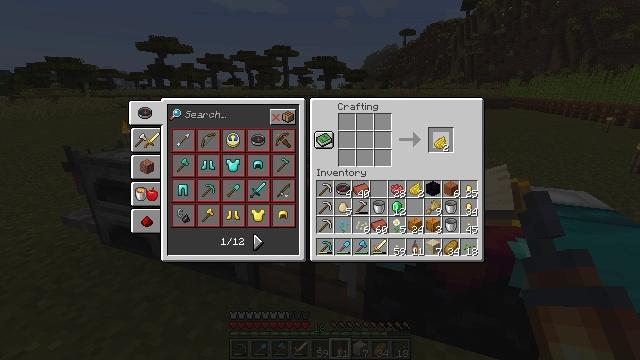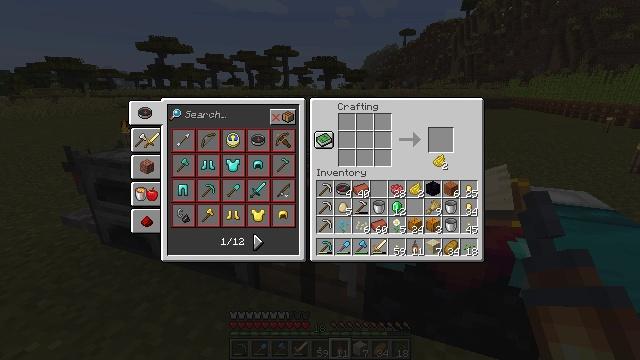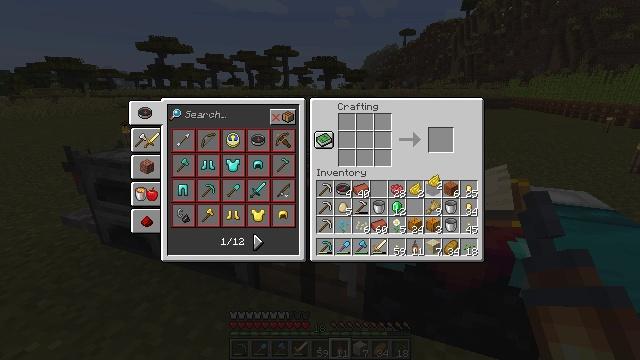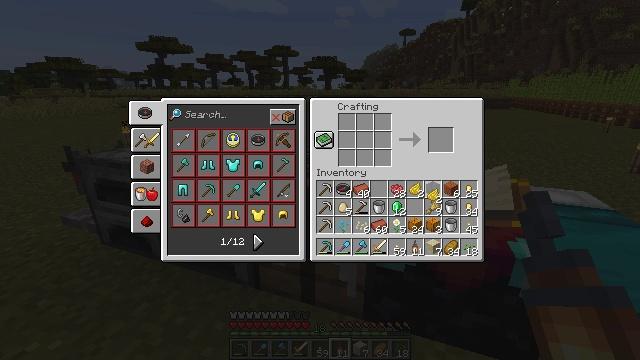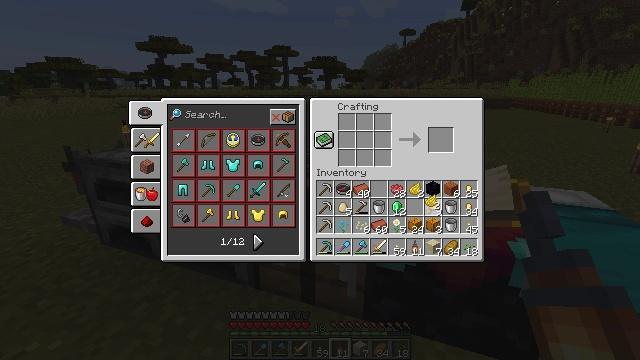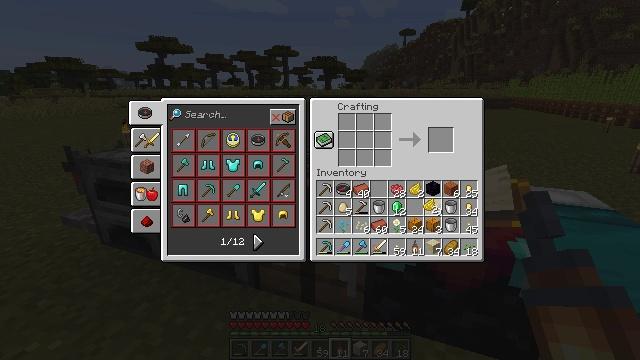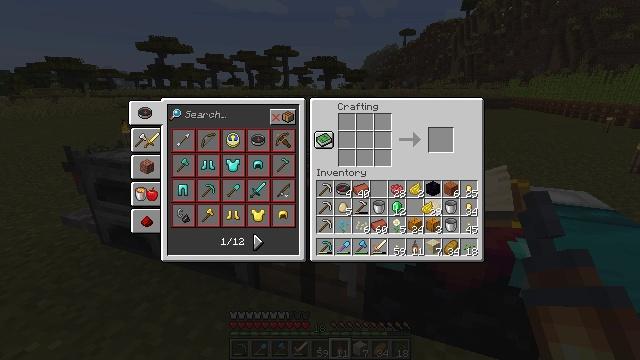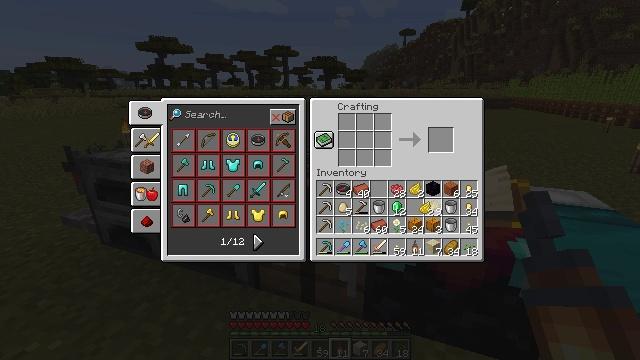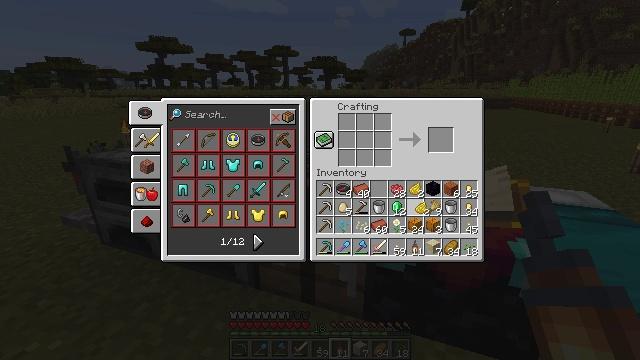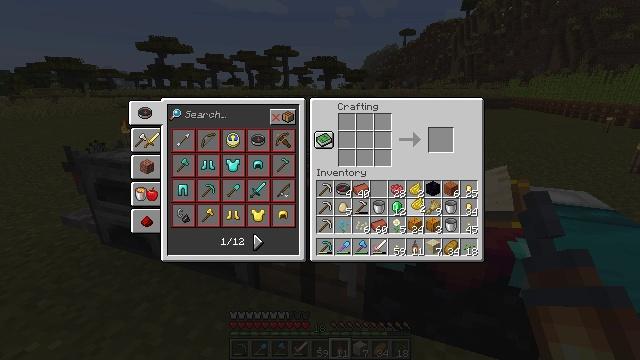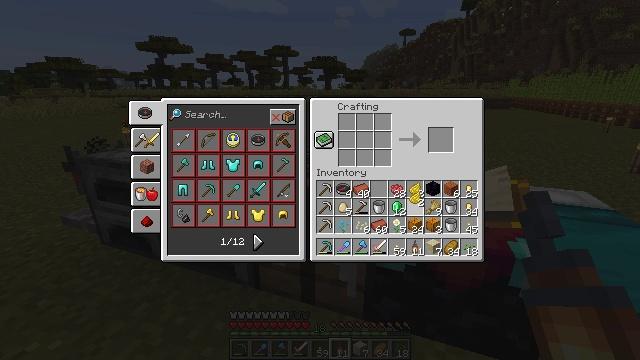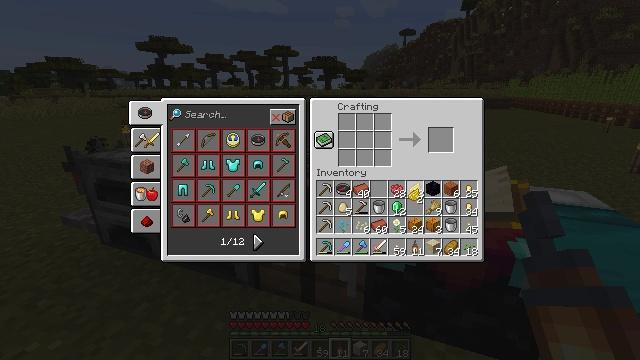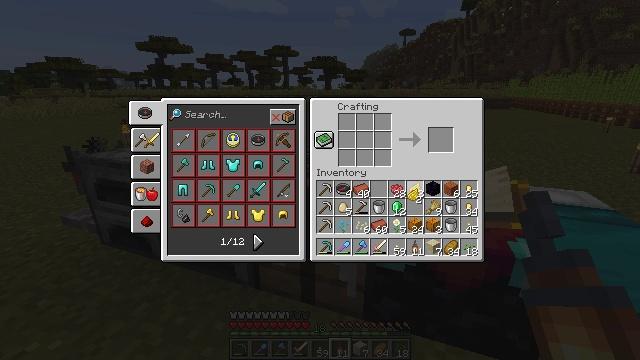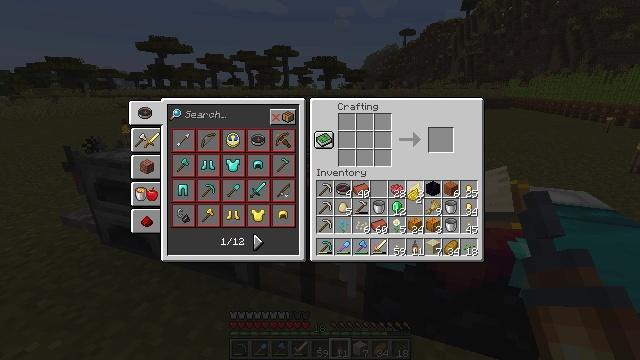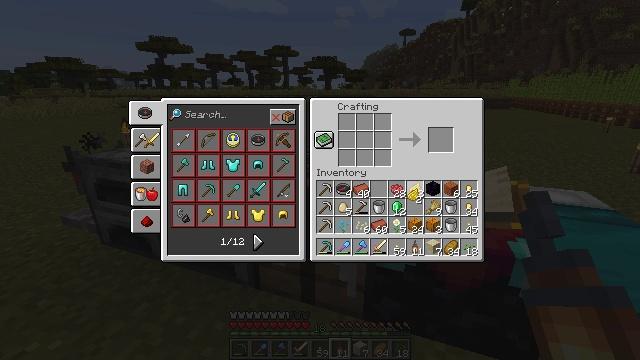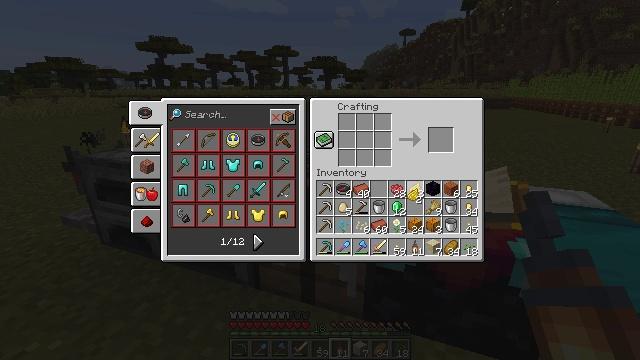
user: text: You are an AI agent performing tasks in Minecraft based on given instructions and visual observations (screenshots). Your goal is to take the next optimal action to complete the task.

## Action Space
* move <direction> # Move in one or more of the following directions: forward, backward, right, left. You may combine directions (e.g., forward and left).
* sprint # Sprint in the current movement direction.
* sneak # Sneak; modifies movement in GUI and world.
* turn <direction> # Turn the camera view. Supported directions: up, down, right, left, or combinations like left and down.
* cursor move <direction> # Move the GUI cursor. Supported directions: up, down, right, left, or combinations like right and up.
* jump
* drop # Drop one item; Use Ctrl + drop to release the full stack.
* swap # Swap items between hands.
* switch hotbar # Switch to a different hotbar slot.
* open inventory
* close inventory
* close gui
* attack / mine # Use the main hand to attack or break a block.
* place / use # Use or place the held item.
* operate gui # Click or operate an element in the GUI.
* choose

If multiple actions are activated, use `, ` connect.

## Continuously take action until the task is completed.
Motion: motion action
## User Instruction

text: Perform crafting to get light gray dye.
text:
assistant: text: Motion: cursor move down, open gui
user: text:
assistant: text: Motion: cursor move down
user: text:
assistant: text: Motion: cursor move down
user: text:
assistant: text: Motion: no_op
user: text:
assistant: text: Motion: no_op
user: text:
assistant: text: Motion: no_op
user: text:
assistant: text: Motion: no_op
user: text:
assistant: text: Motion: no_op
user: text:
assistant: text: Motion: no_op
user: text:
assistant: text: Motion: no_op
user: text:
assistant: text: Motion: no_op
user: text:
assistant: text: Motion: operate gui
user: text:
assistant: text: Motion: operate gui
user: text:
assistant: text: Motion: operate gui
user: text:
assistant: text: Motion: operate gui
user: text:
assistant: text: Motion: no_op
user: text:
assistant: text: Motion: no_op
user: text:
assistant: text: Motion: no_op
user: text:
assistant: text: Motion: no_op
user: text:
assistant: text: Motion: no_op
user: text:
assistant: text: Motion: no_op
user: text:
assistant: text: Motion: no_op
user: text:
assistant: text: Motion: no_op
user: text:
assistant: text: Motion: no_op
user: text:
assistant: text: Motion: no_op
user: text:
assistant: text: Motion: no_op
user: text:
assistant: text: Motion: no_op
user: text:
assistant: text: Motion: no_op
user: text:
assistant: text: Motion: no_op
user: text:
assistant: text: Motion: no_op